Aerial crown-view tile of a tropical tree (Barro Colorado Island, Panama), acquired 20250414:
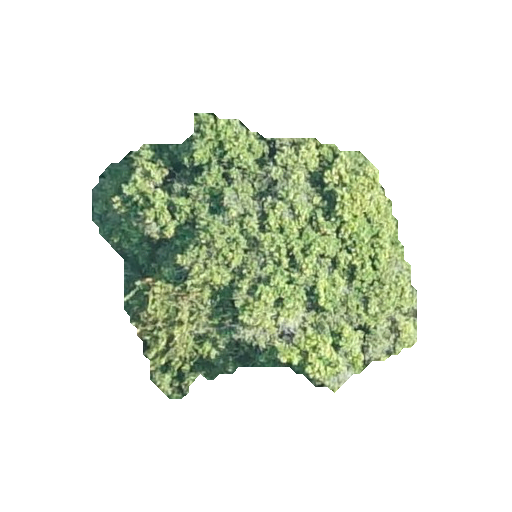
Species: Prioria copaifera
GBIF accepted scientific name: Prioria copaifera
Crown area: 97.125 m²